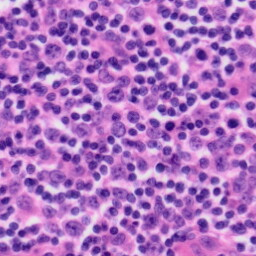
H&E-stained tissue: Tonsil